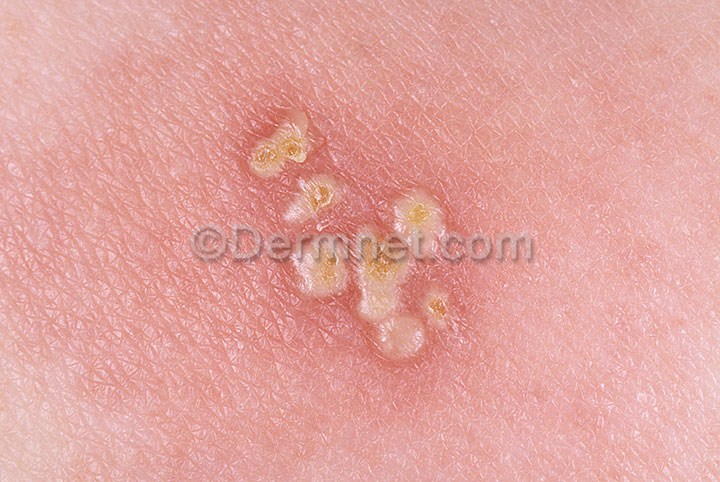
Disease: Warts Molluscum and other Viral Infections